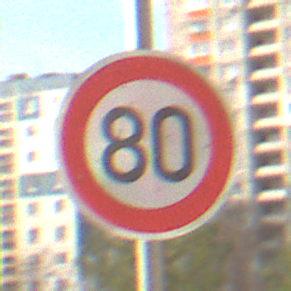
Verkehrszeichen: Geschwindigkeit80
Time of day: MorningAfternoon
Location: Outdoor (Urban)
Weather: PartlyCloudy
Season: NotSpecified
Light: Natural